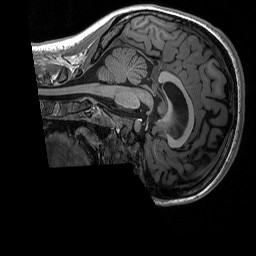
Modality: T1w
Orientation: sagittal
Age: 23
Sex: female
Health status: healthy
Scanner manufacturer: siemens
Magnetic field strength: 3 T
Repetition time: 2.3 s
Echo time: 0.00298 s